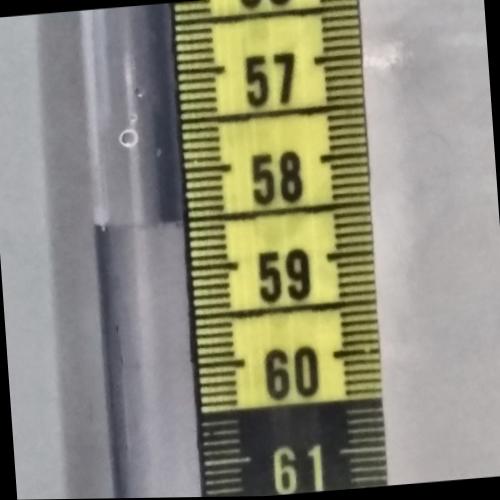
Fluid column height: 58.5 cm